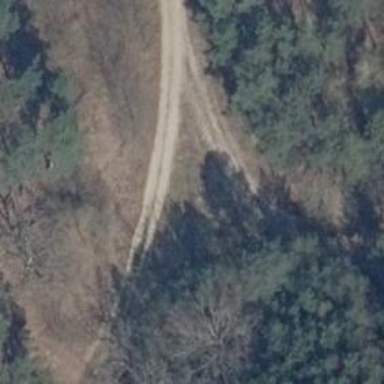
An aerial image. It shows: Track with very rough surface.